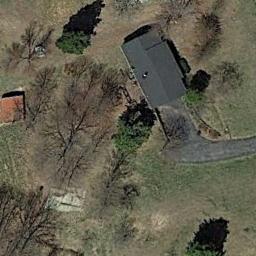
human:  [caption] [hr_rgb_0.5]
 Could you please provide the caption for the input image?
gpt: The sparse residential is on the bare land next to some trees and a road .

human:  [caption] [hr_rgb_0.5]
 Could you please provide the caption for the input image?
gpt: Many trees are next to the sparse residential .

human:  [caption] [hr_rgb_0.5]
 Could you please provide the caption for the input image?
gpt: There are circular swimming pools beside this house .

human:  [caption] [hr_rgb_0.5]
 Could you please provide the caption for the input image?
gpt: In a sparse residential area there is a gray house and many withered trees .

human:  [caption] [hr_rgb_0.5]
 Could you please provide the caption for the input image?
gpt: A sparse residential area with some withered trees and a black building .